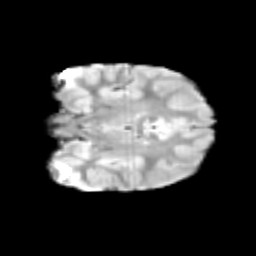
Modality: T2w
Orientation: coronal
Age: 10
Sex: female
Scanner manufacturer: siemens
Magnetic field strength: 3 T
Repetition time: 3.8 s
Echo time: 0.07 s